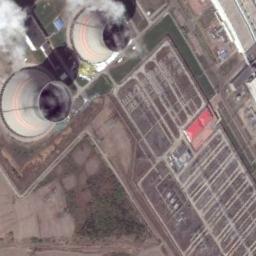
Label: thermal_power_station